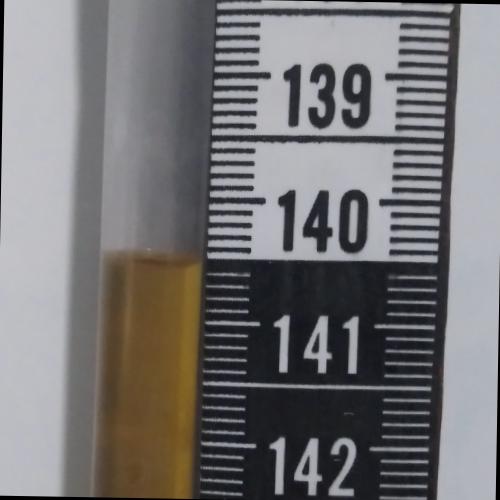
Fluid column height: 140.5 cm